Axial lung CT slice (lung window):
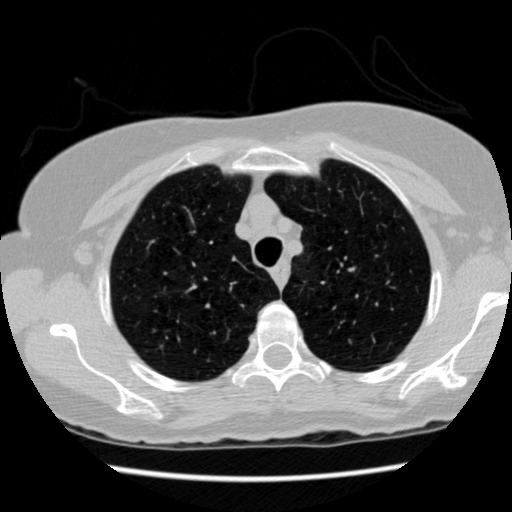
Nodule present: no